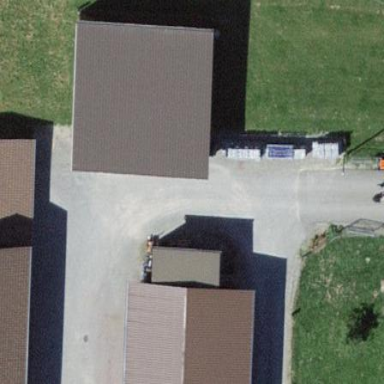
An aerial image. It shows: Farm auxiliary building.